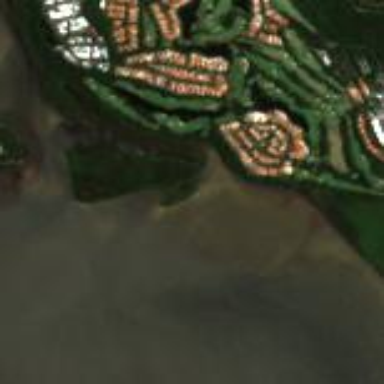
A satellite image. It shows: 18-hole golf course categorized under leisure land.